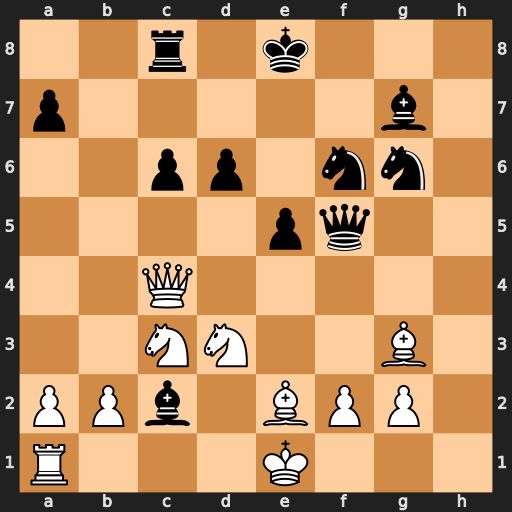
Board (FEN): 2r1k3/p5b1/2pp1nn1/4pq2/2Q5/2NN2B1/PPb1BPP1/R3K3
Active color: w
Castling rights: Q
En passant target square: -
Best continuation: Rc1 d5 Qa6 Bxd3 Bxd3 e4 Nb5